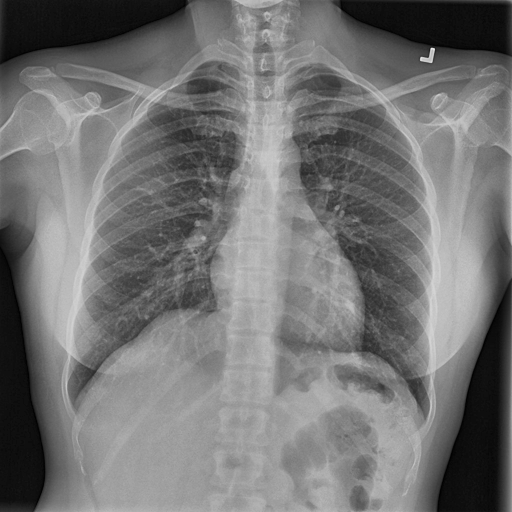
Finding: NORMAL